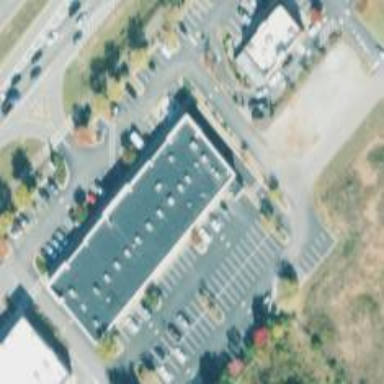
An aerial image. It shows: Parking area with park and ride facility.